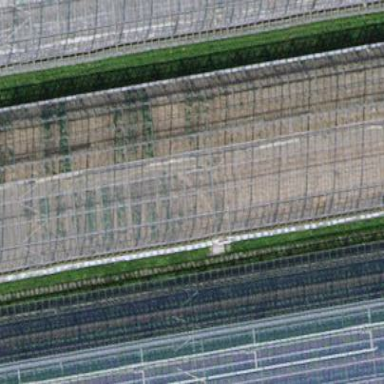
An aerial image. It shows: Greenhouse.